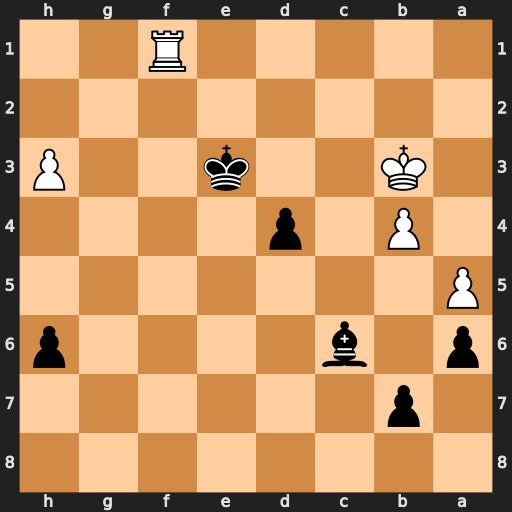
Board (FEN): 8/1p6/p1b4p/P7/1P1p4/1K2k2P/8/5R2
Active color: b
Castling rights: -
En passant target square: -
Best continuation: Bf3 Re1+ Be2 Rg1 d3 Kc3 d2